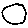
Label: circle